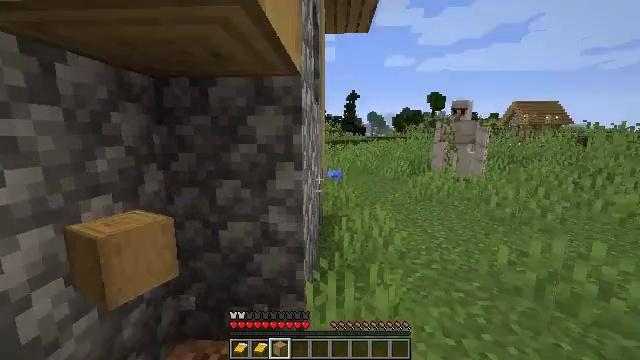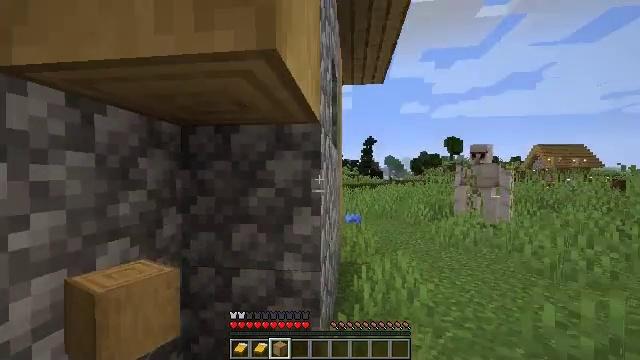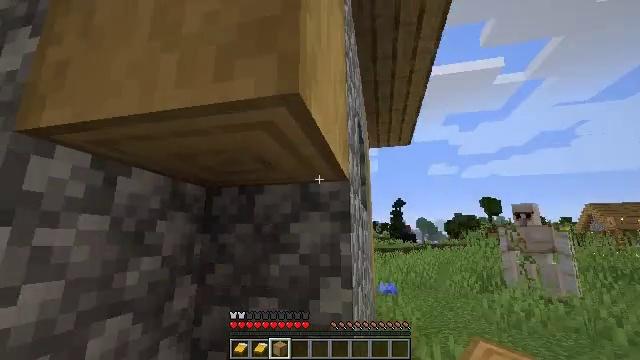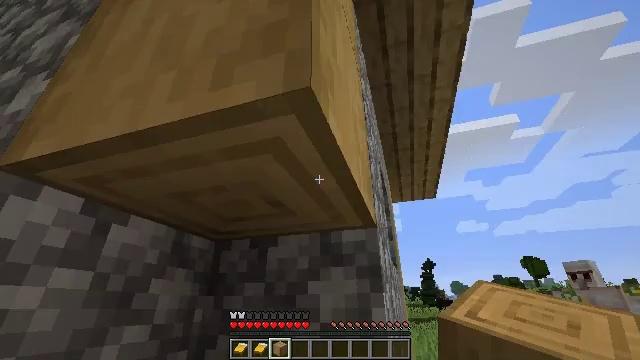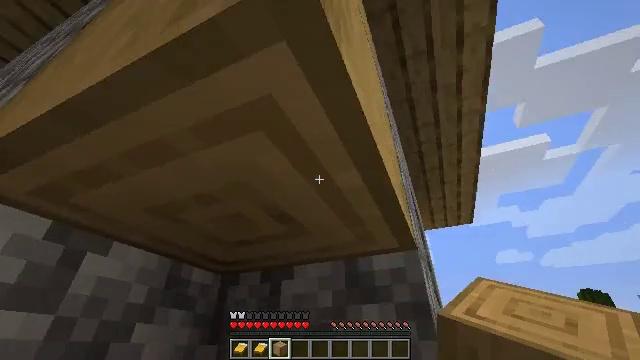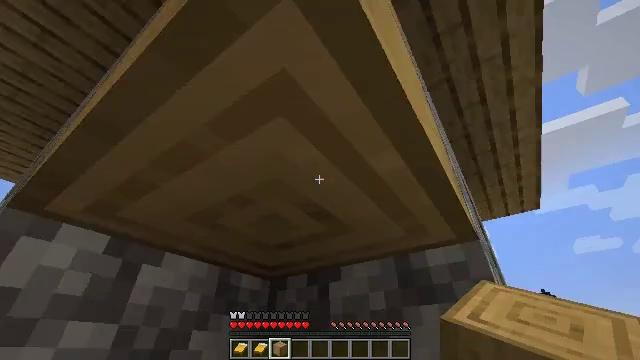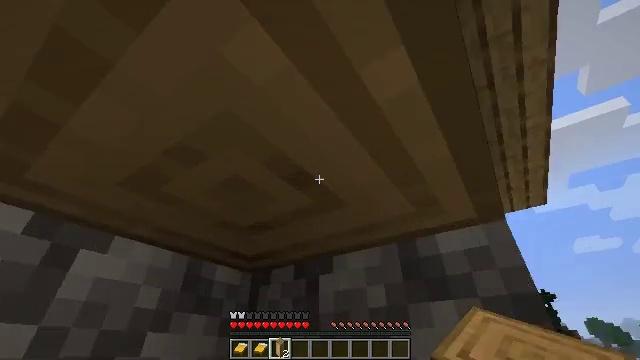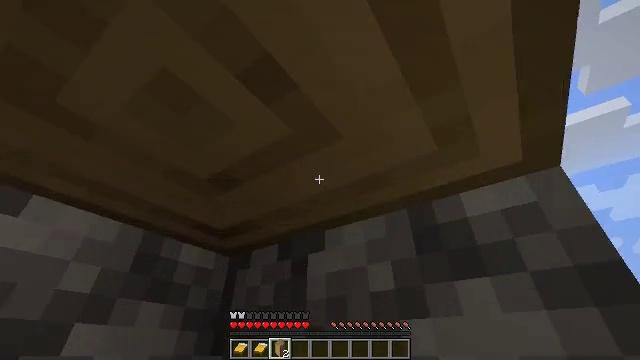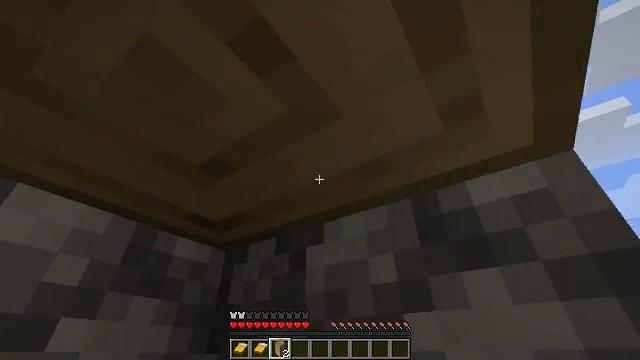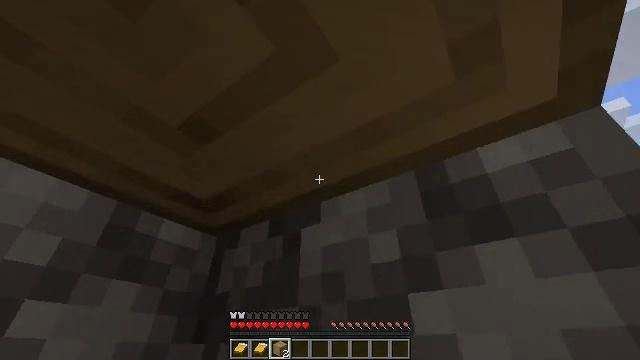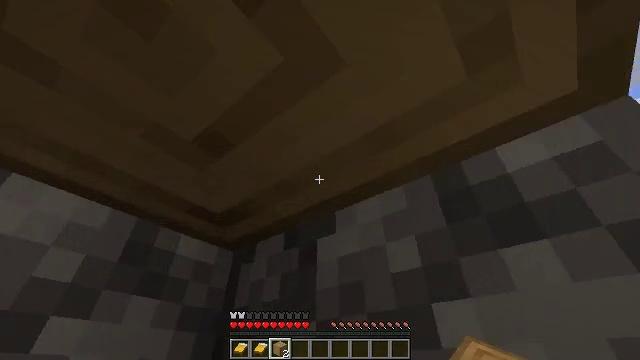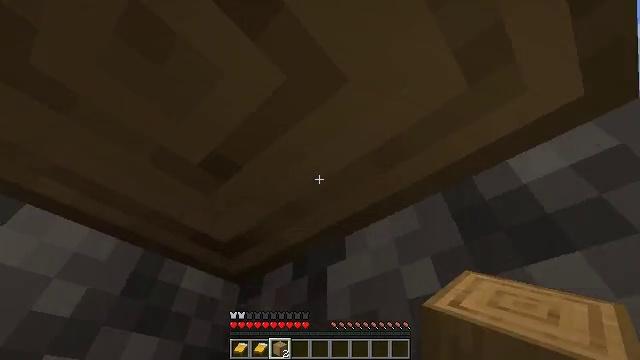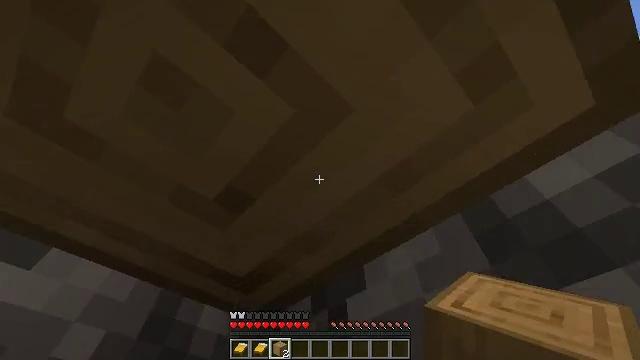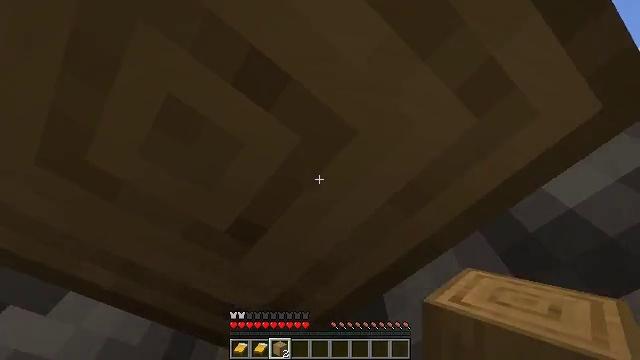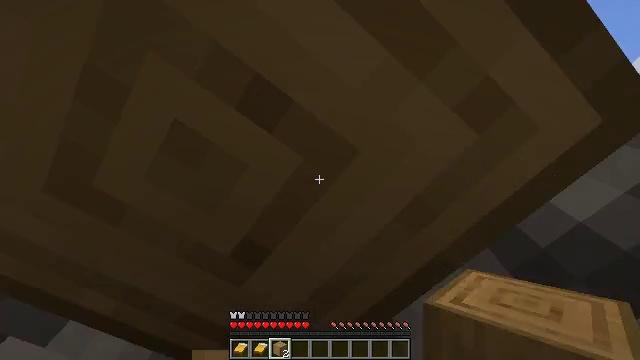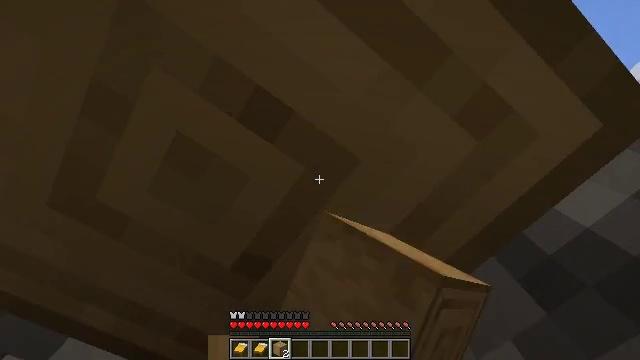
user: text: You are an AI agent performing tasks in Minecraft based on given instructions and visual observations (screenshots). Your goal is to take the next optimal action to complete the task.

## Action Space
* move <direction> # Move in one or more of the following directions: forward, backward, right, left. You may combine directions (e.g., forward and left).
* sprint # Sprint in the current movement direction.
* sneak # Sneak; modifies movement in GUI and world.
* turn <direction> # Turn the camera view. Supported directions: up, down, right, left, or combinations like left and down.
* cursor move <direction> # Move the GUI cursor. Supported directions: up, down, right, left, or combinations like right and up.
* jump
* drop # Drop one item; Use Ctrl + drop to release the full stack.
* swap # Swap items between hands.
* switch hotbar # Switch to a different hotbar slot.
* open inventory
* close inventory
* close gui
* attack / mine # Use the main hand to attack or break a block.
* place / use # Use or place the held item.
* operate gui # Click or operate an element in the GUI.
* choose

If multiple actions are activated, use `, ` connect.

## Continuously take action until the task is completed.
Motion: motion action
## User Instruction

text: Break the stripped oak log.
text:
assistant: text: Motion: move forward, turn left and up
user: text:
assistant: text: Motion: move forward, turn left and up
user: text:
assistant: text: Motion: move forward, turn left and up
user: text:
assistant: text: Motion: move forward, turn left and up
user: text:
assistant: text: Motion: move forward, turn left
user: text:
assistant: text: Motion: move forward
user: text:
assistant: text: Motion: no_op
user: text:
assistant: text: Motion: no_op
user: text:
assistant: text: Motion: no_op
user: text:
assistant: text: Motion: turn left and up
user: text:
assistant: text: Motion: turn left and up
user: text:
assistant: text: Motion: turn left and up
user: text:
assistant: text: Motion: turn left and up
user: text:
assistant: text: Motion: turn left and up, attack / mine
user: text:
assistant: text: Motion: turn left and up, attack / mine
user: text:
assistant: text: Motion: turn up, attack / mine
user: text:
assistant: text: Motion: turn up, attack / mine
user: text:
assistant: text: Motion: attack / mine
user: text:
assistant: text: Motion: attack / mine
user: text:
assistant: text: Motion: attack / mine
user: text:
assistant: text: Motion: attack / mine
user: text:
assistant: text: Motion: turn left, attack / mine
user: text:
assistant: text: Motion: turn left and up, attack / mine
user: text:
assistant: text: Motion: turn left and up, attack / mine
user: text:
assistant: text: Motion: turn left and up, attack / mine
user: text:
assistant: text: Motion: turn left, attack / mine
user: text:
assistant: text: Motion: attack / mine
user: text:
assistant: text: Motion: attack / mine
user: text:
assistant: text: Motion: attack / mine
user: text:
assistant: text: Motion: attack / mine